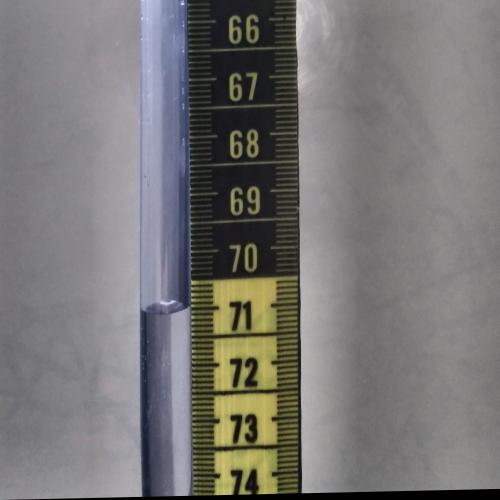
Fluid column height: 71.0 cm